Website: walmart
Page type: payment
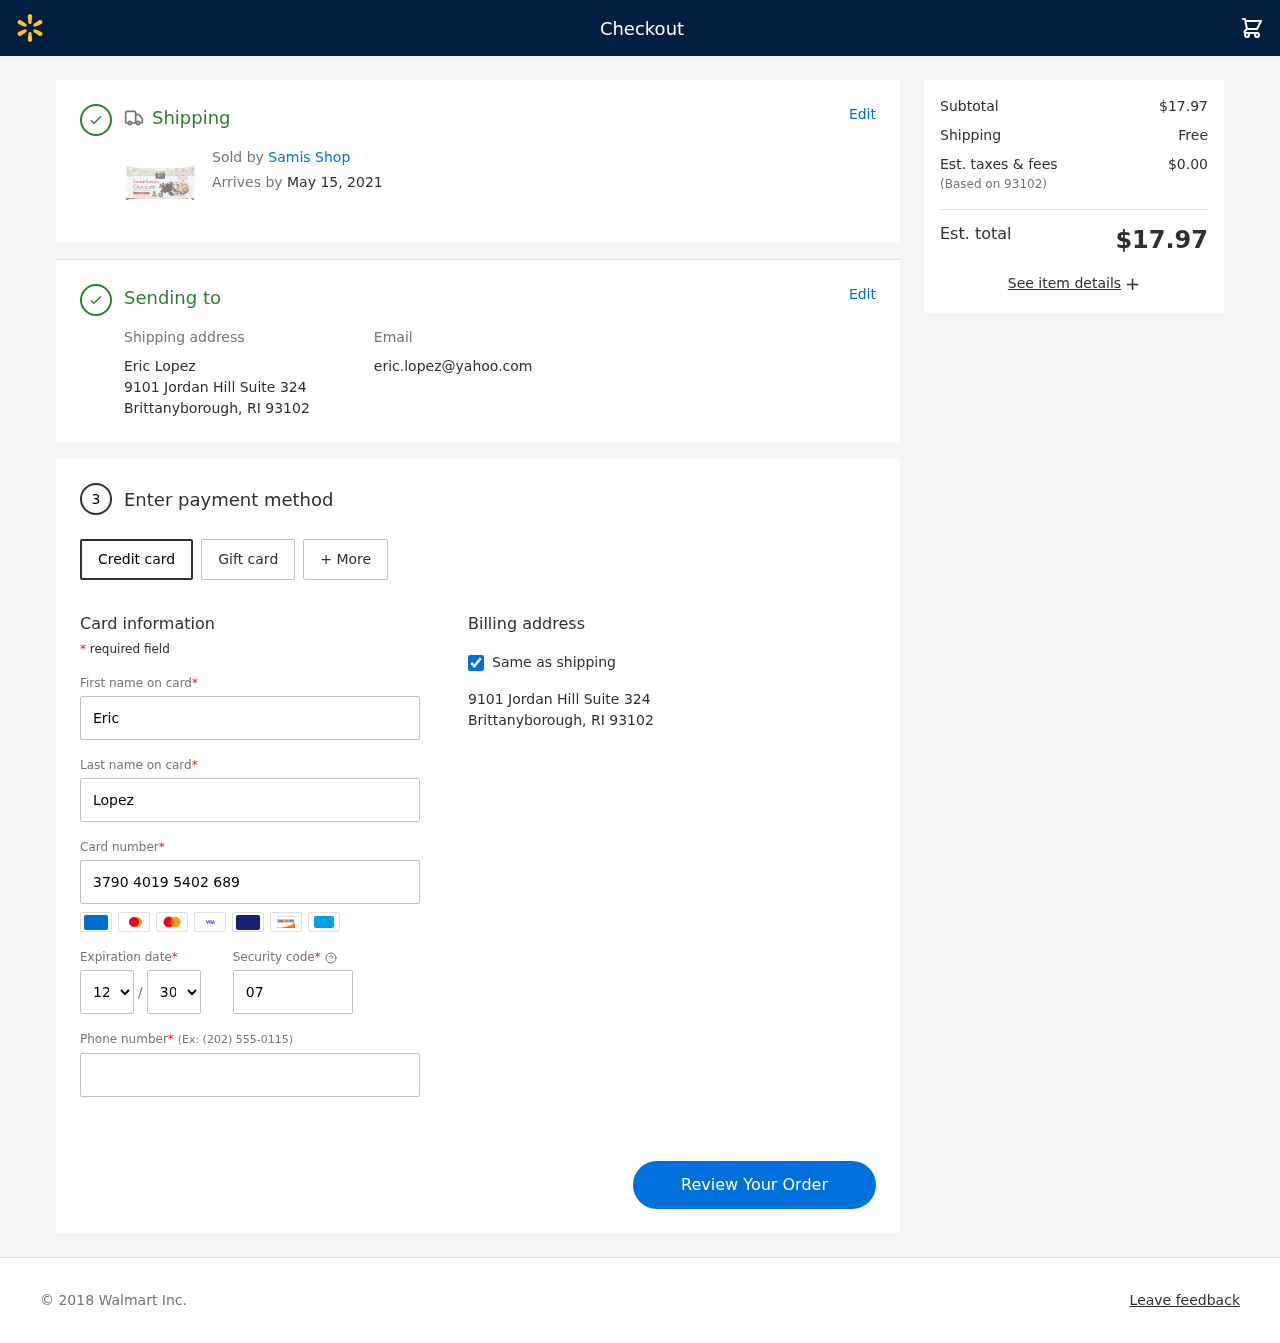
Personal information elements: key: PII_CARD_CVV
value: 0705
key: PII_CARD_EXPIRY_MONTH
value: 12
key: PII_CARD_EXPIRY_YEAR
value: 30
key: PII_CARD_NUMBER
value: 3790 4019 5402 689
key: PII_CITY_STATE_ZIP
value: Brittanyborough, RI 93102
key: PII_EMAIL
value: eric.lopez@yahoo.com
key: PII_FIRSTNAME
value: Eric
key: PII_FULLNAME
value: Eric Lopez
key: PII_LASTNAME
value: Lopez
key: PII_PHONE
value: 6974036153
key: PII_POSTCODE
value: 93102
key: PII_STREET
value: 9101 Jordan Hill Suite 324
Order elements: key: ORDER_DELIVERY_DATE
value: May 15, 2021
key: ORDER_SUBTOTAL
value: $17.97
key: ORDER_SHIPPING_COST
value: Free
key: ORDER_TAX
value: $0.00
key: ORDER_TOTAL
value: $17.97